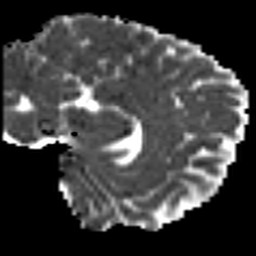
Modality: MD
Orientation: sagittal
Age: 25
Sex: female
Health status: healthy
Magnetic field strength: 3 T
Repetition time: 8.4 s
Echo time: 0.0926 s